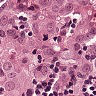
Metastatic tissue present: yes